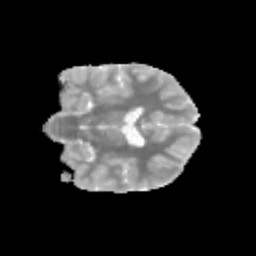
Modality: MD
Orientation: coronal
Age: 11
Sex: male
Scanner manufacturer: siemens
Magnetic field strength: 3 T
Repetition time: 3.8 s
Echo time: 0.07 s